Aerial crown-view tile of a tropical tree (Barro Colorado Island, Panama), acquired 20241112:
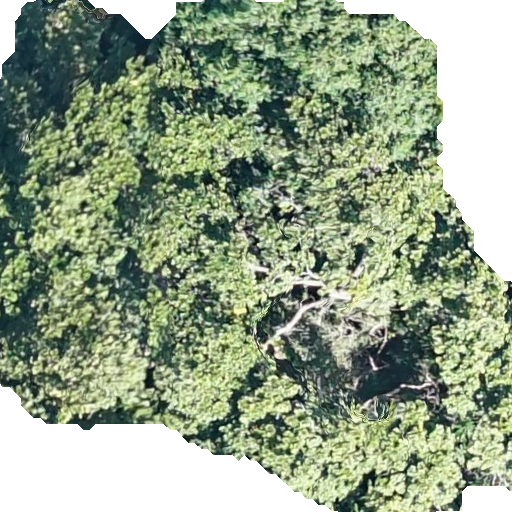
Species: Anacardium excelsum
GBIF accepted scientific name: Anacardium excelsum
Crown area: 363.649 m²